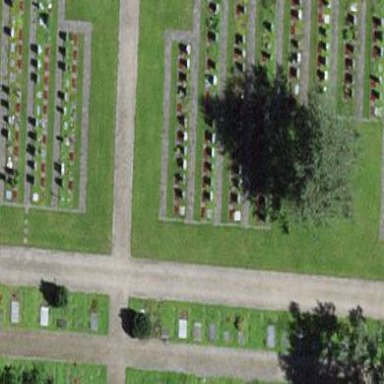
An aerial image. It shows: Graveyard.